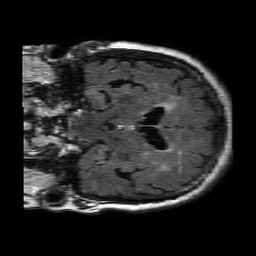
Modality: FLAIR
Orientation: coronal
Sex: female
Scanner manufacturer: philips
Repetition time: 11 s
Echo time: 0.125 s